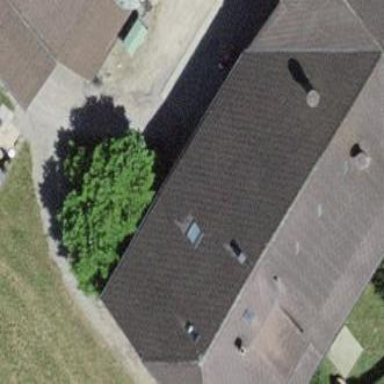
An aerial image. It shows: Farm building.